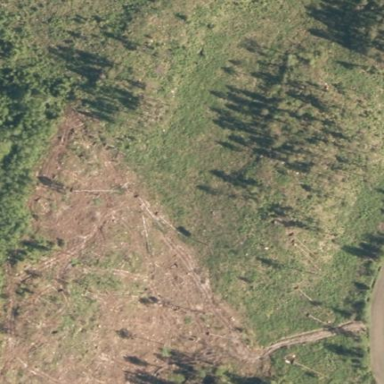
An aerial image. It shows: Scrub area designated for logging.